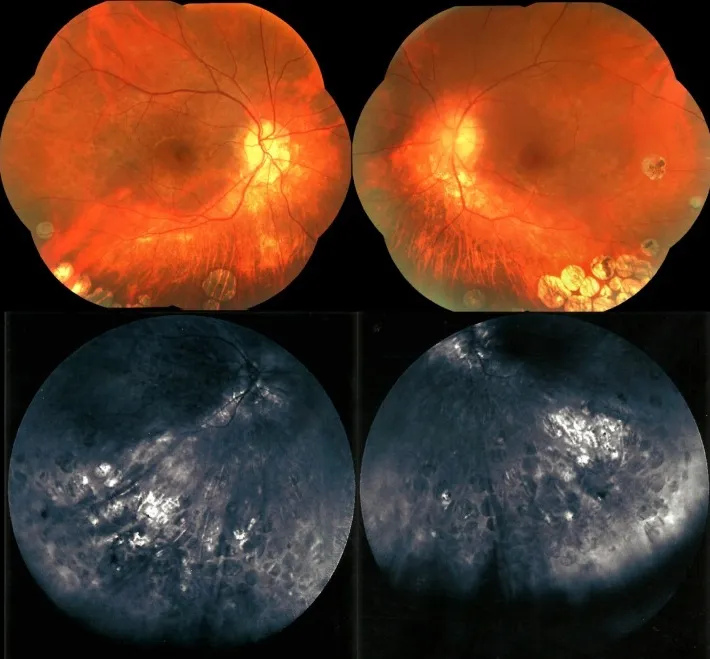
Fundus photographs showing patches of chorioretinal atrophy in the inferior retina of both eyes.
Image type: ophthalmic_imaging (fundus_photograph)